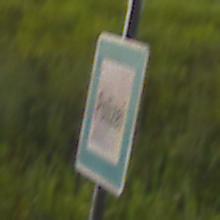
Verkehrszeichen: Polizei
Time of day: Night
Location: Outdoor (Suburban)
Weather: PartlyCloudy
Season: NotSpecified
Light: Artificial